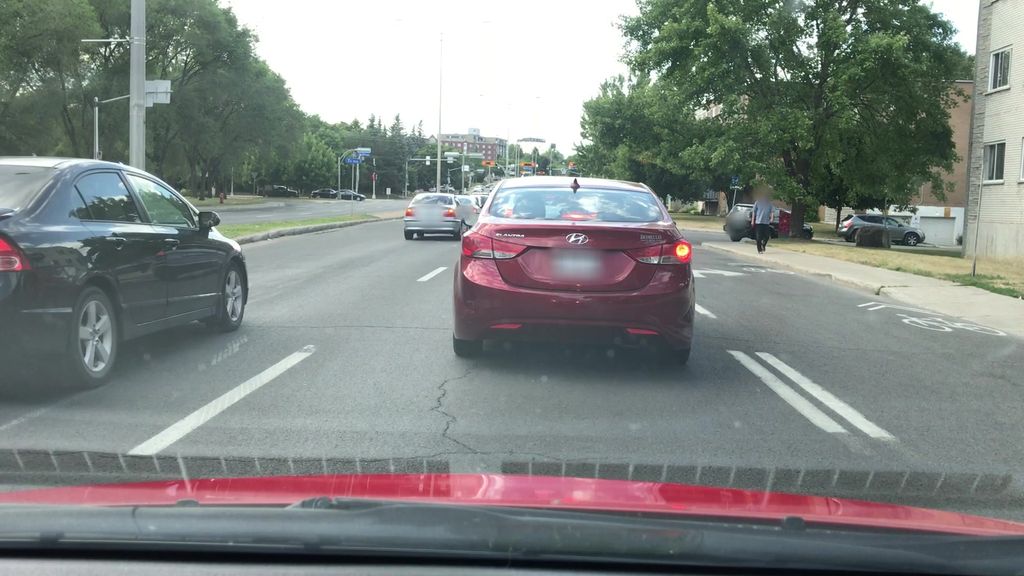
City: montreal